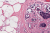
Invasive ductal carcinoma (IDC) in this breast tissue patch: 0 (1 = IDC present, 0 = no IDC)